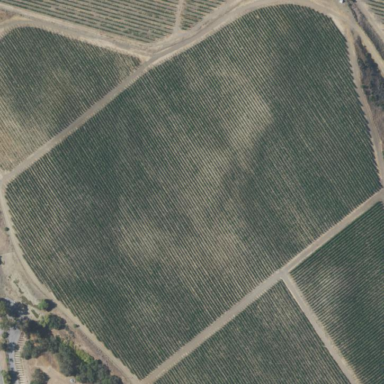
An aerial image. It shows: Vineyard growing grapes.